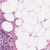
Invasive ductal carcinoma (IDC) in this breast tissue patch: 1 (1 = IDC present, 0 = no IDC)